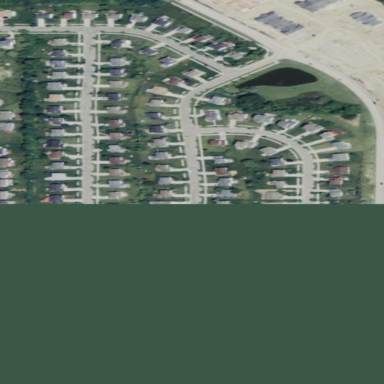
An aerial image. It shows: Residential area composed of single-family homes.